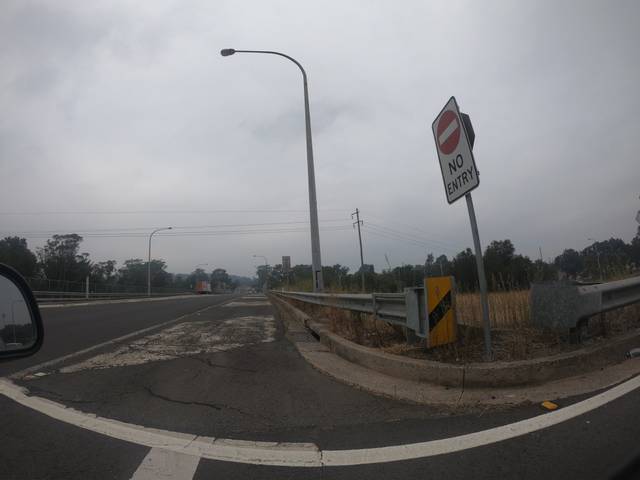
Region: Australia
Coordinates: -34.438, 150.865